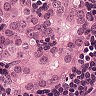
Metastatic tissue present: yes